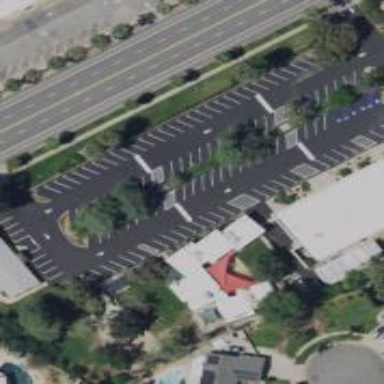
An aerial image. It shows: Parking area.